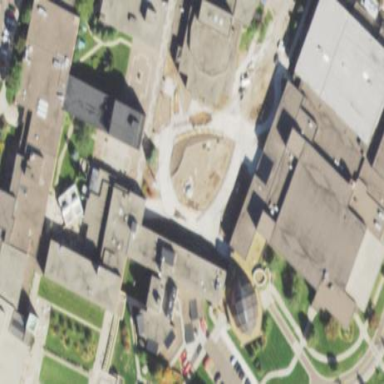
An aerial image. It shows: University building.